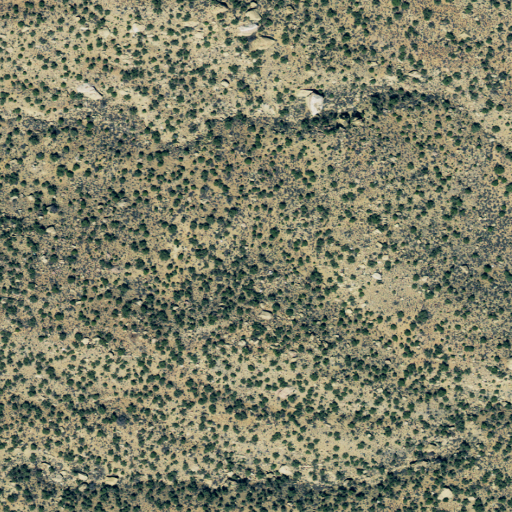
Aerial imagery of bench in Utah named Navajo Bench containing only shrub